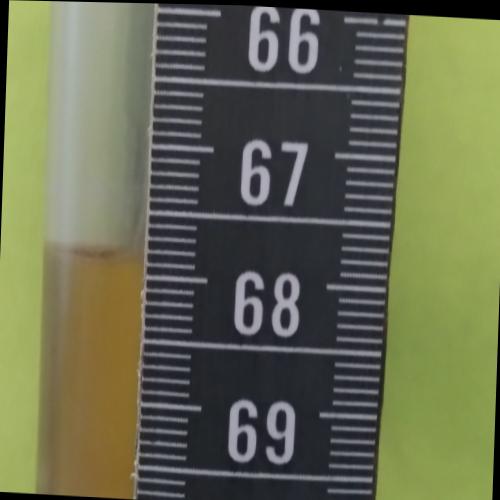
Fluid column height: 67.8 cm